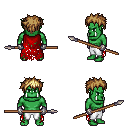
a pixel art fantasy rpg character, male body template, orc, green skin, red tattered cape, white pants, blonde bedhead hairstyle, metal gloves, spear, four views (front, back, left, right), 2x2 character sprite sheet, small pixel art, hard edges, no anti-aliasing